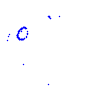
Particle: kaon